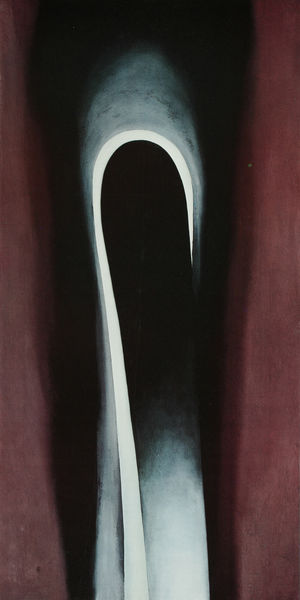
Titel: Jack-in-the-Pulpit VI
Künstler: Georgia O'Keeffe
Schlagwörter: blau, schatten, weiß, geschwungen, grau, schwarz, türkis, rot, schleife, hellblau, bogen, abstrakt, flächen, modern, lila, violett, haken, form, schuh, muschel, bordeauxrot, violezz, aubergine, o'eeffe, 0´keeffe